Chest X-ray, AP view. Patient: 59 years old, sex F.
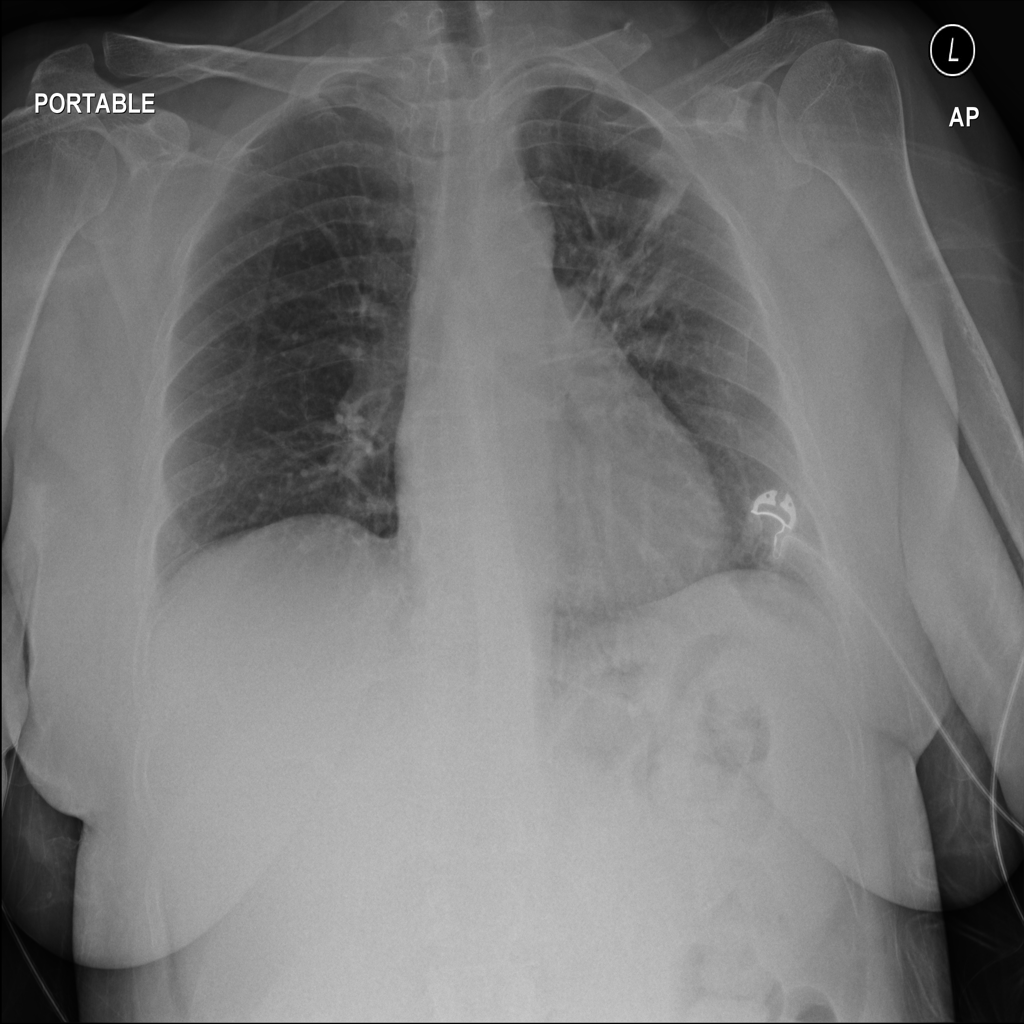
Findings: Atelectasis